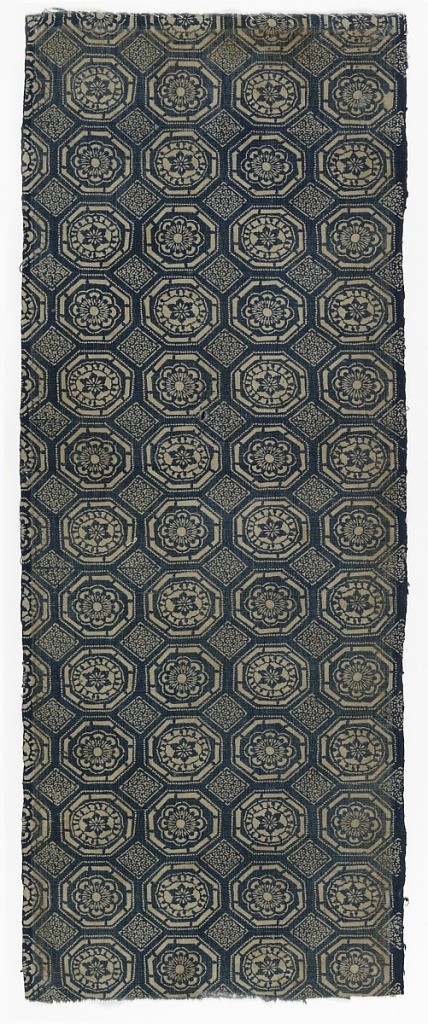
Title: Textile
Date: late 18th century
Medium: cotton Technique: plain weave, indigo dyed, resist applied by stencil (katazome)
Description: Traditional all-over geometric design of octagons framing rosettes, and tilted squares, in dark blue and white.